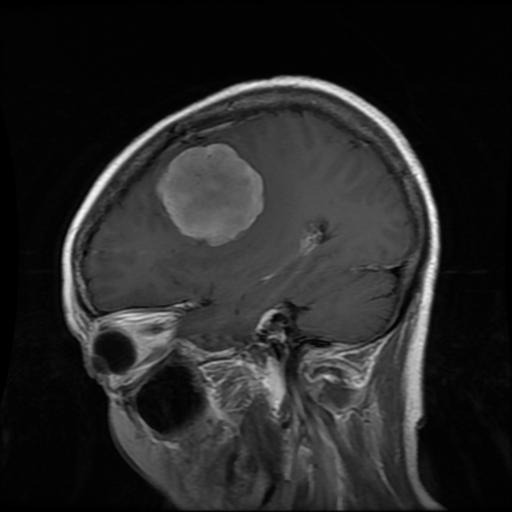
Label: meningioma